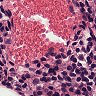
Metastatic tissue present: no